Question: I want to authenticate the user without refreshing/redirecting to another webpage. If the username and password combination is incorrect, I want to show a message there itself without redirecting/refreshing the page. And if the username and password combination is correct, then I want the page to redirect to home page. An example is given below, the error message appeared without refreshing the page. Can anyone help me in get this thing done? Thanks!
:

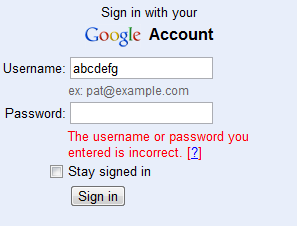
Answer: Use Ajax! the idea is to use 'XmlHttpRequest' objects to send requests back to the server and get response .
1. http://www.roseindia.net/ajax/ajaxlogin/ajax-login-program.shtml
2. http://evolt.org/ajax_login_system
1. http://www.chazzuka.com/php-ajax-login-form-using-jquery-82/
2. http://roshanbh.com.np/2008/04/ajax-login-validation-php-jquery.html
3. http://ajaxmint.com/2009/12/php-ajax-login-form-using-jquery/